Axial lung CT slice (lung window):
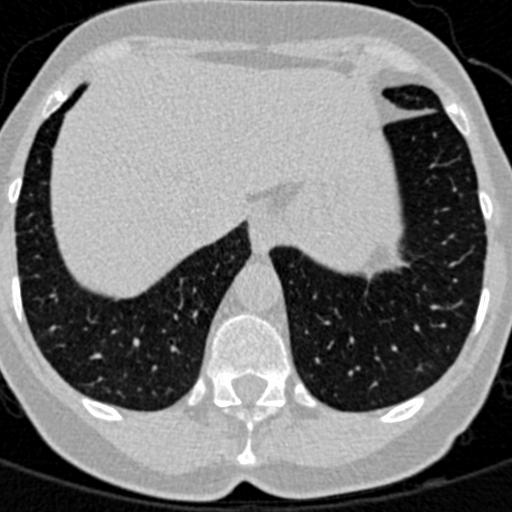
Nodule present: no